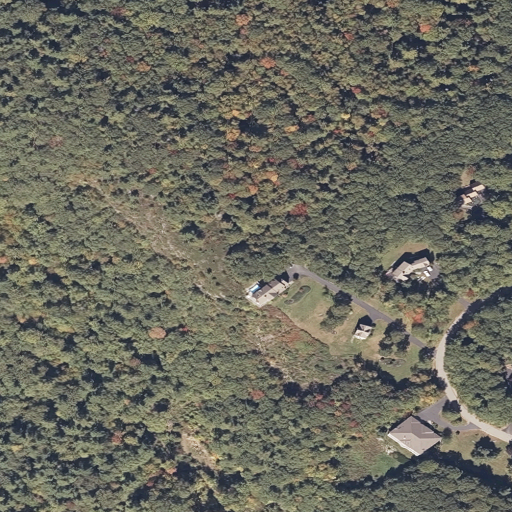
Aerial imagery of mountain in Maine named Bear Hill containing deciduous forest, mixed forest, evergreen forest, open development, low intensity development, medium intensity development, pasture, barren land, grassland, and open water